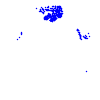
Particle: electron